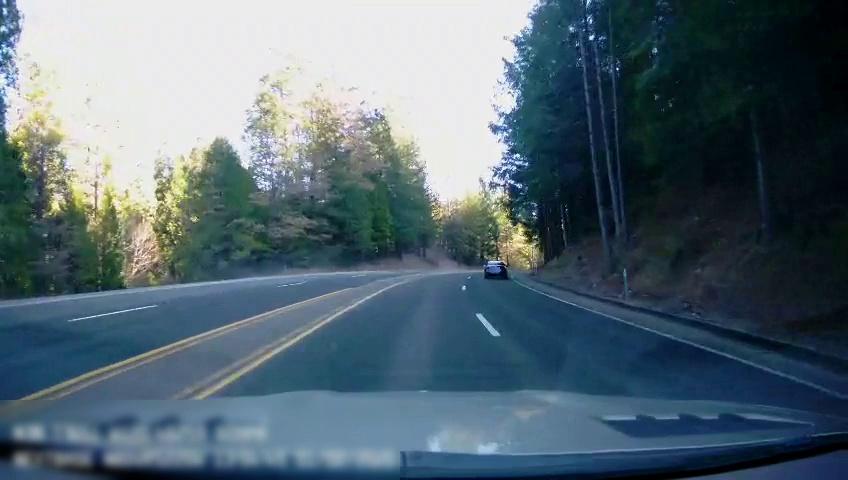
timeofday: Day
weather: Sunny
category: Drivable Space
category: Vehicles | Car
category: Lanes | Opposite Lane
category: Lanes | Alternate Lane
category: Lanes | Current Lane
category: Lanes | Opposite Lane
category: Lanes | Current Lane
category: Lanes | Alternate Lane
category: Lanes | Opposite Lane